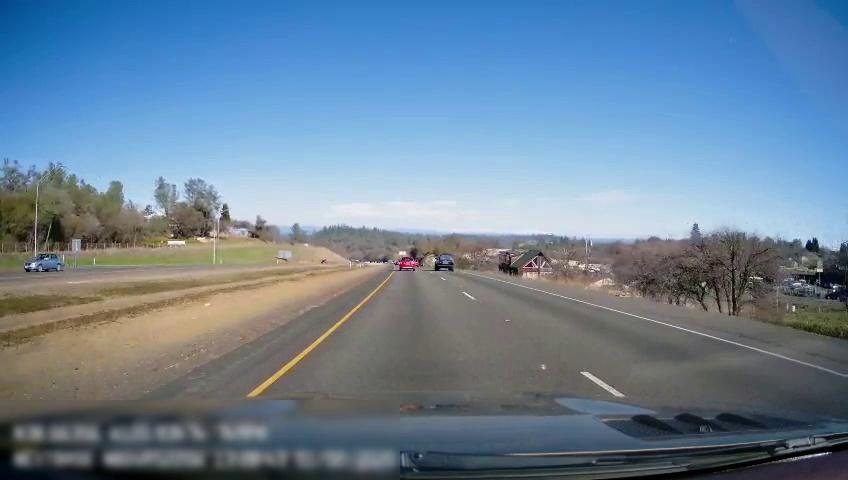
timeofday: Day
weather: Sunny
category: Drivable Space
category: Drivable Space
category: Vehicles | SUV
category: Vehicles | SUV
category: Vehicles | Car
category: Lanes | Current Lane
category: Lanes | Current Lane
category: Lanes | Alternate Lane